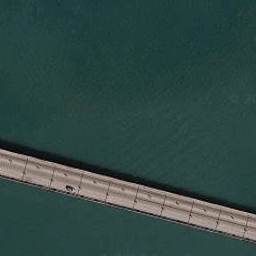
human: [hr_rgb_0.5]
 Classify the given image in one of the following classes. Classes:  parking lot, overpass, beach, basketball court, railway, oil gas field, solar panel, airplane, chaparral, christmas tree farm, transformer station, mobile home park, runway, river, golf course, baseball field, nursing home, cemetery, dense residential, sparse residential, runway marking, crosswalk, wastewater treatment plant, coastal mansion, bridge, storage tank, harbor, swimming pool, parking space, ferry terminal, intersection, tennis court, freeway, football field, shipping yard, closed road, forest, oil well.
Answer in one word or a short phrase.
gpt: bridge